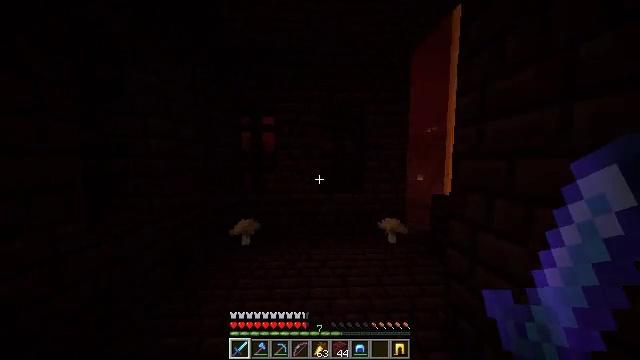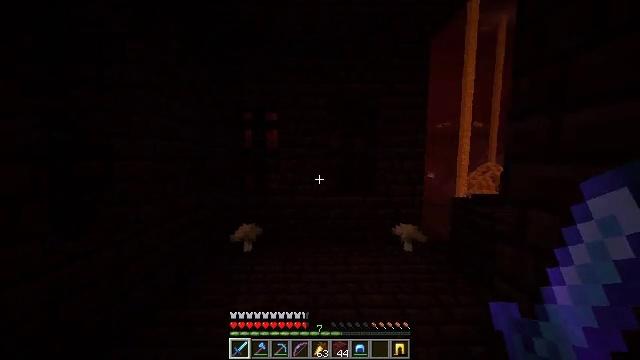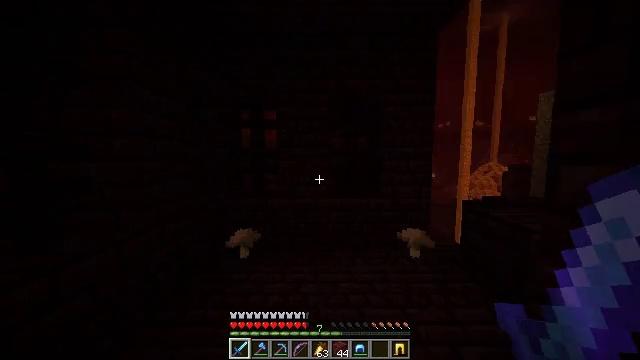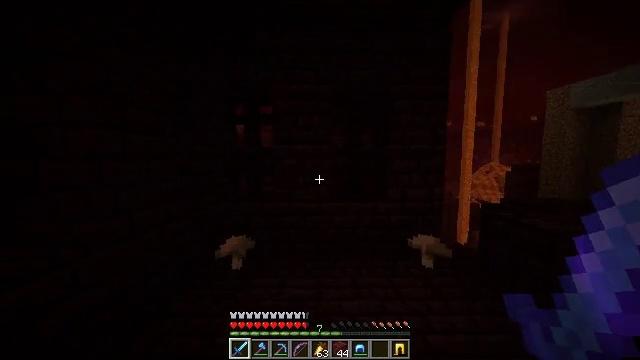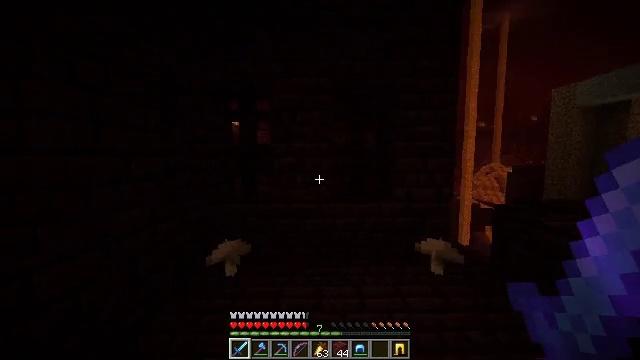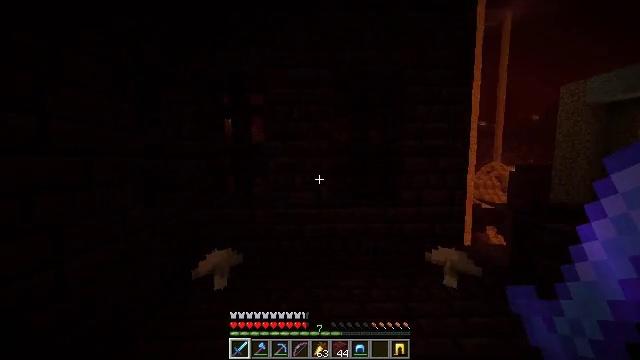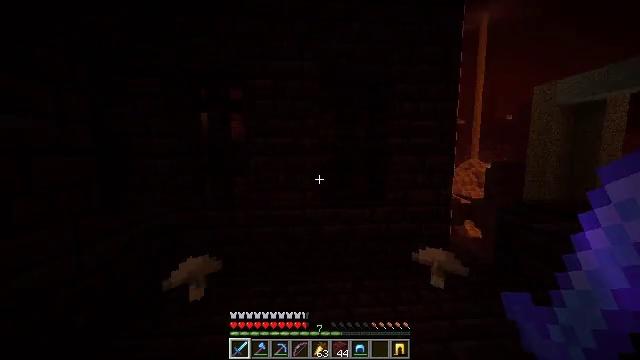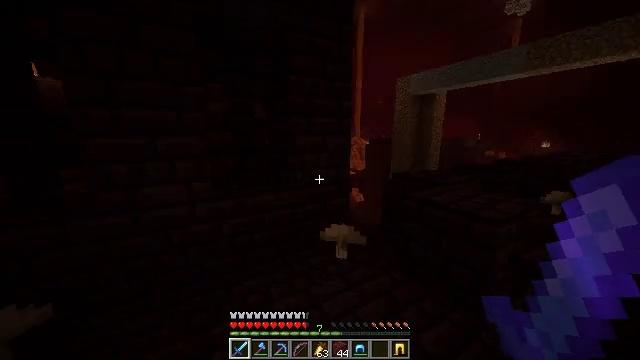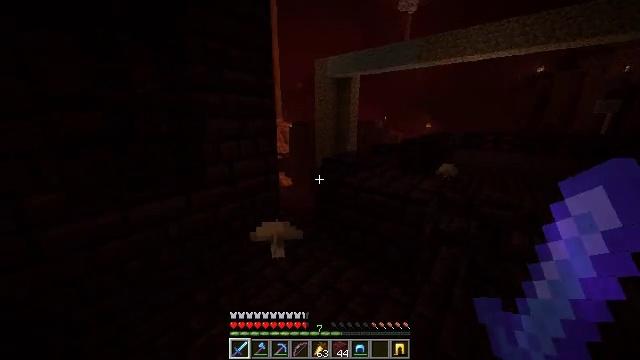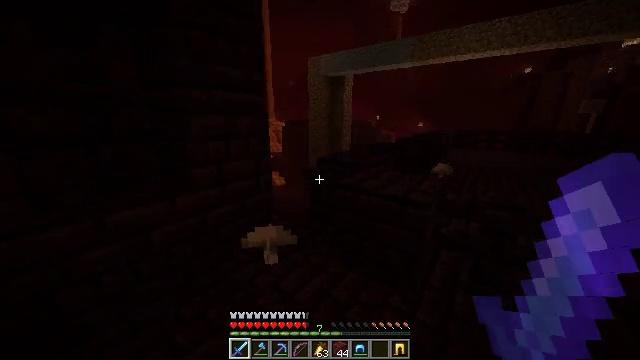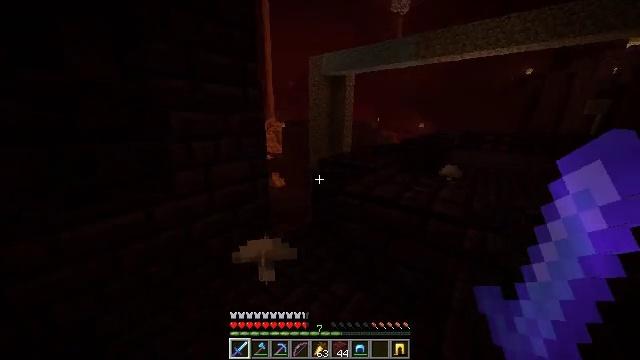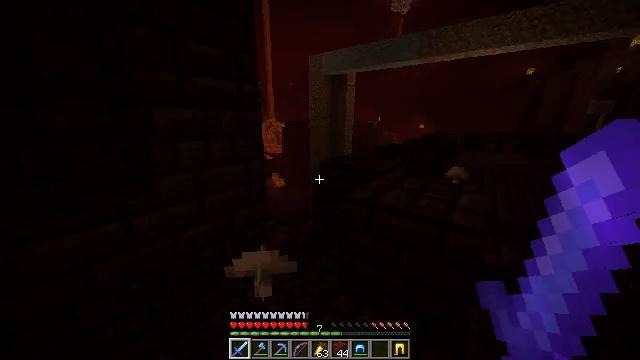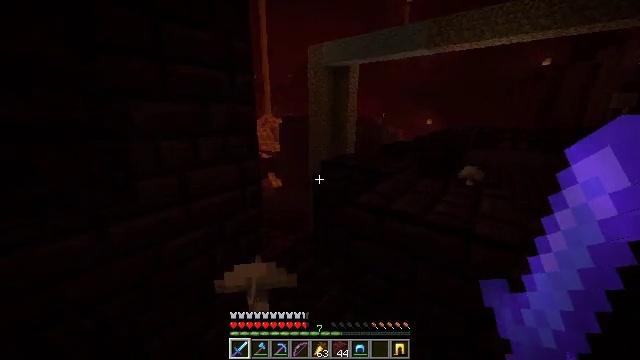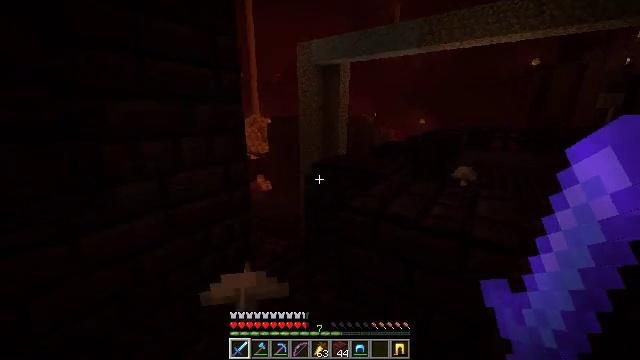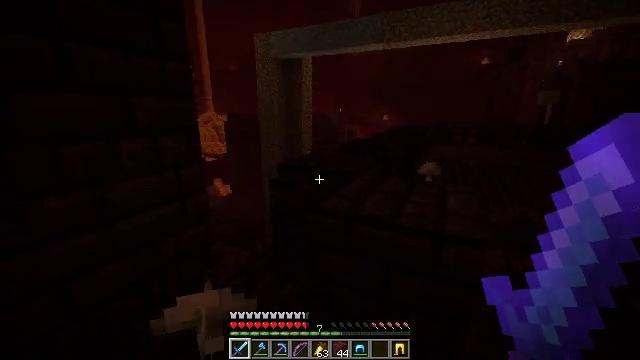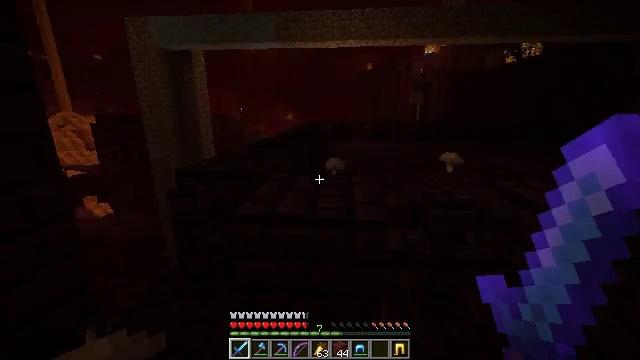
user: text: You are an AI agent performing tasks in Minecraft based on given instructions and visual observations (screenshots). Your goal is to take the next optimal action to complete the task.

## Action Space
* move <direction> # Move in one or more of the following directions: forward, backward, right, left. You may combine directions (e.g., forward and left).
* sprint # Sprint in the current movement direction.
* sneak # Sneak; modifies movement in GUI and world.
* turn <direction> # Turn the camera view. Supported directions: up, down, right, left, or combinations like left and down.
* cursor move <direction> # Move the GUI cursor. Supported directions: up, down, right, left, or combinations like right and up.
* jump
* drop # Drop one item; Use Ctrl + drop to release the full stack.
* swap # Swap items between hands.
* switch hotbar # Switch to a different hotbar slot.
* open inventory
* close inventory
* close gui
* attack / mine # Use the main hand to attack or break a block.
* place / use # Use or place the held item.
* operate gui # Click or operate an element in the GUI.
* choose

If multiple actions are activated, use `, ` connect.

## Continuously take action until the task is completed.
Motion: motion action
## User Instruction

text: Attack the ground to gather dirt.
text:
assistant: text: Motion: move forward, sprint, turn left
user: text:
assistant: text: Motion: move forward, sprint
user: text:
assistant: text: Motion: move forward, sprint
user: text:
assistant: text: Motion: move forward, sprint
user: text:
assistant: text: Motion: move forward, sprint
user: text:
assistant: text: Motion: move forward, sprint, turn right
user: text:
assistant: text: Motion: move forward, sprint, turn right and down
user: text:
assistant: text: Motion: move forward, sprint, turn right and down
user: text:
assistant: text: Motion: move forward, sprint, turn right
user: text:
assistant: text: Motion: move forward, sprint
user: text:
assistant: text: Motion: no_op
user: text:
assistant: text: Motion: no_op
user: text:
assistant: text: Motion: turn right
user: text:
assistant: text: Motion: turn right
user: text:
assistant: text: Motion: turn right
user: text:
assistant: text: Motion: turn right
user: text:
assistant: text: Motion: turn right
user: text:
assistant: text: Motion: turn right
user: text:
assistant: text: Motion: move right, turn right and up
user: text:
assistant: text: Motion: move right, turn right
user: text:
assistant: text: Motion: move forward and move right, turn right and up
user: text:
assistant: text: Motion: move forward and move right, sprint, turn right and up
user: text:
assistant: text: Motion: move forward and move right, sprint, turn left and up
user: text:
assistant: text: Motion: move forward and move right, sprint, turn left and up
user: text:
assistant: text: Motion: move forward and move right, sprint
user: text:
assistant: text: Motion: move forward and move right, sprint
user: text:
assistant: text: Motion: move forward and move right, sprint, turn left and up
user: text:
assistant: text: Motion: move forward and move right, sprint, turn left and up
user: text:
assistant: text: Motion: move forward and move right, sprint, turn left
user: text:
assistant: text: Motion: move forward, sprint, turn left